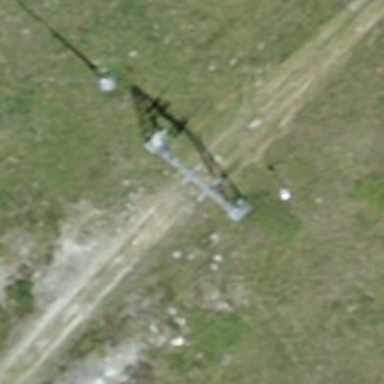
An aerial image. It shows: Pylon used for aerialway.